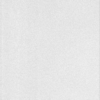
Label: dusty